Question: I am running a FoxPro OLEDB query with several joins over a fairly large dataset. However despite only asking for "MAX" or "TOP 100" [rows] data, I get the following error:
> System.Data.OleDb.OleDbException (0x80004005): File
c:\users\appX\appdata\local\temp\4\00004y7t002o.tmp is too large.
[LOCAL]
OR
> System.Data.OleDb.OleDbException (0x80004005): Error writing to file
c:\users\appX\appdata\local\temp\00002nuh0025.tmp. [REMOTE]
(I have tried the query both locally and remotely).
Seemingly the OLEDB query creates/deletes a huge amount of temp files, e.g.

This would suggest my query is simply too large and will require several smaller queries/workarounds.
The question is: is this a known issue? Is there an official workaround? Would the FoxPro ODBC adapter have the same problem?
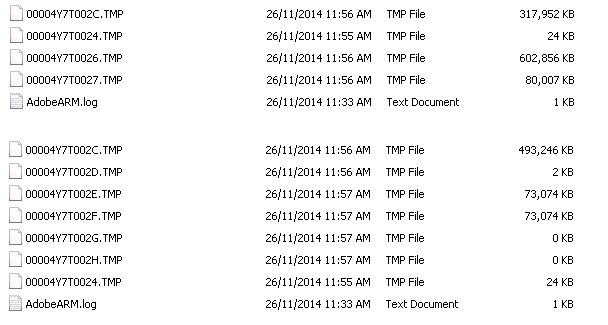
Answer: Basically 2GB is the upper limit for any file that Visual FoxPro has to deal with. None of those temp files are anywhere near that. Does the location they are being created in have enough disk space? Are there user disk quotas in effect?